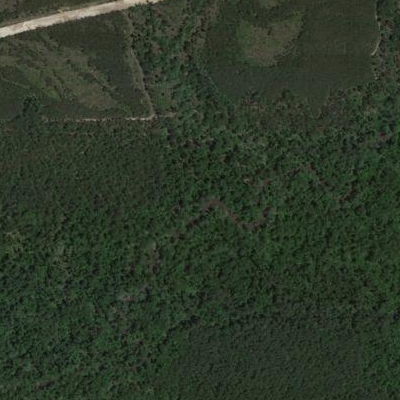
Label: Forest